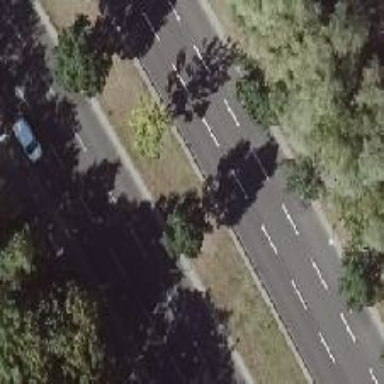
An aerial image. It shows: Avenue lined with deciduous broadleaved trees.